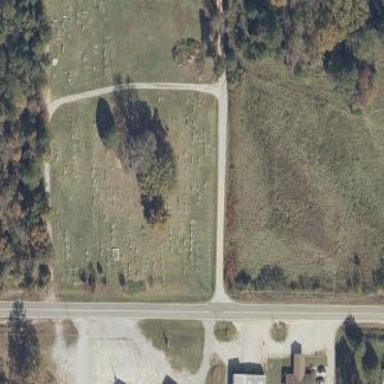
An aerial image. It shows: Graveyard used as cemetery.